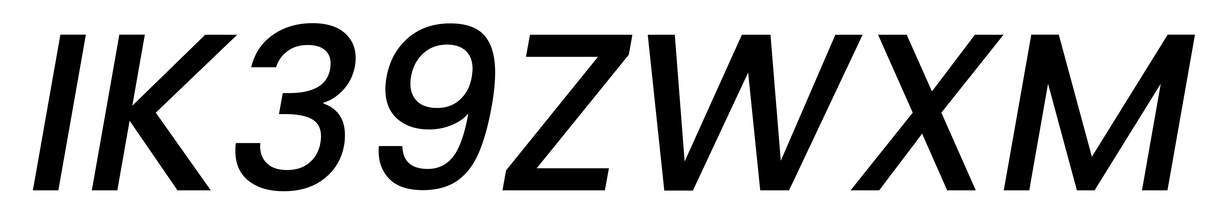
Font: Poppins-MediumItalic